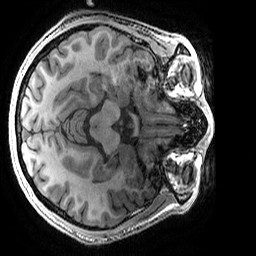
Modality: T1w
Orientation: axial
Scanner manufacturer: ge
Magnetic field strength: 3 T
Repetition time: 0.008156 s
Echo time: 0.00318 s